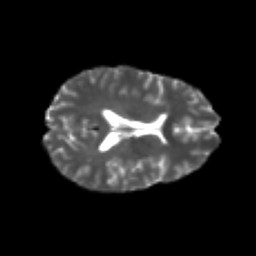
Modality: T2w
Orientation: axial
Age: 25
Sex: female
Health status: healthy
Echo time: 0.074 s